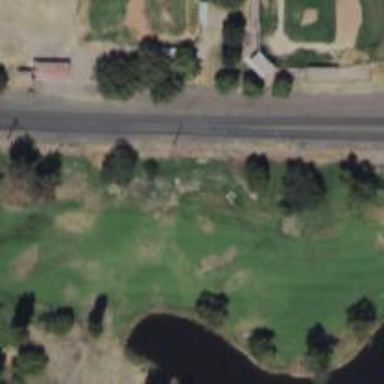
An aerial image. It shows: View of golf hole.